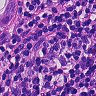
Metastatic tissue present: yes